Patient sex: F
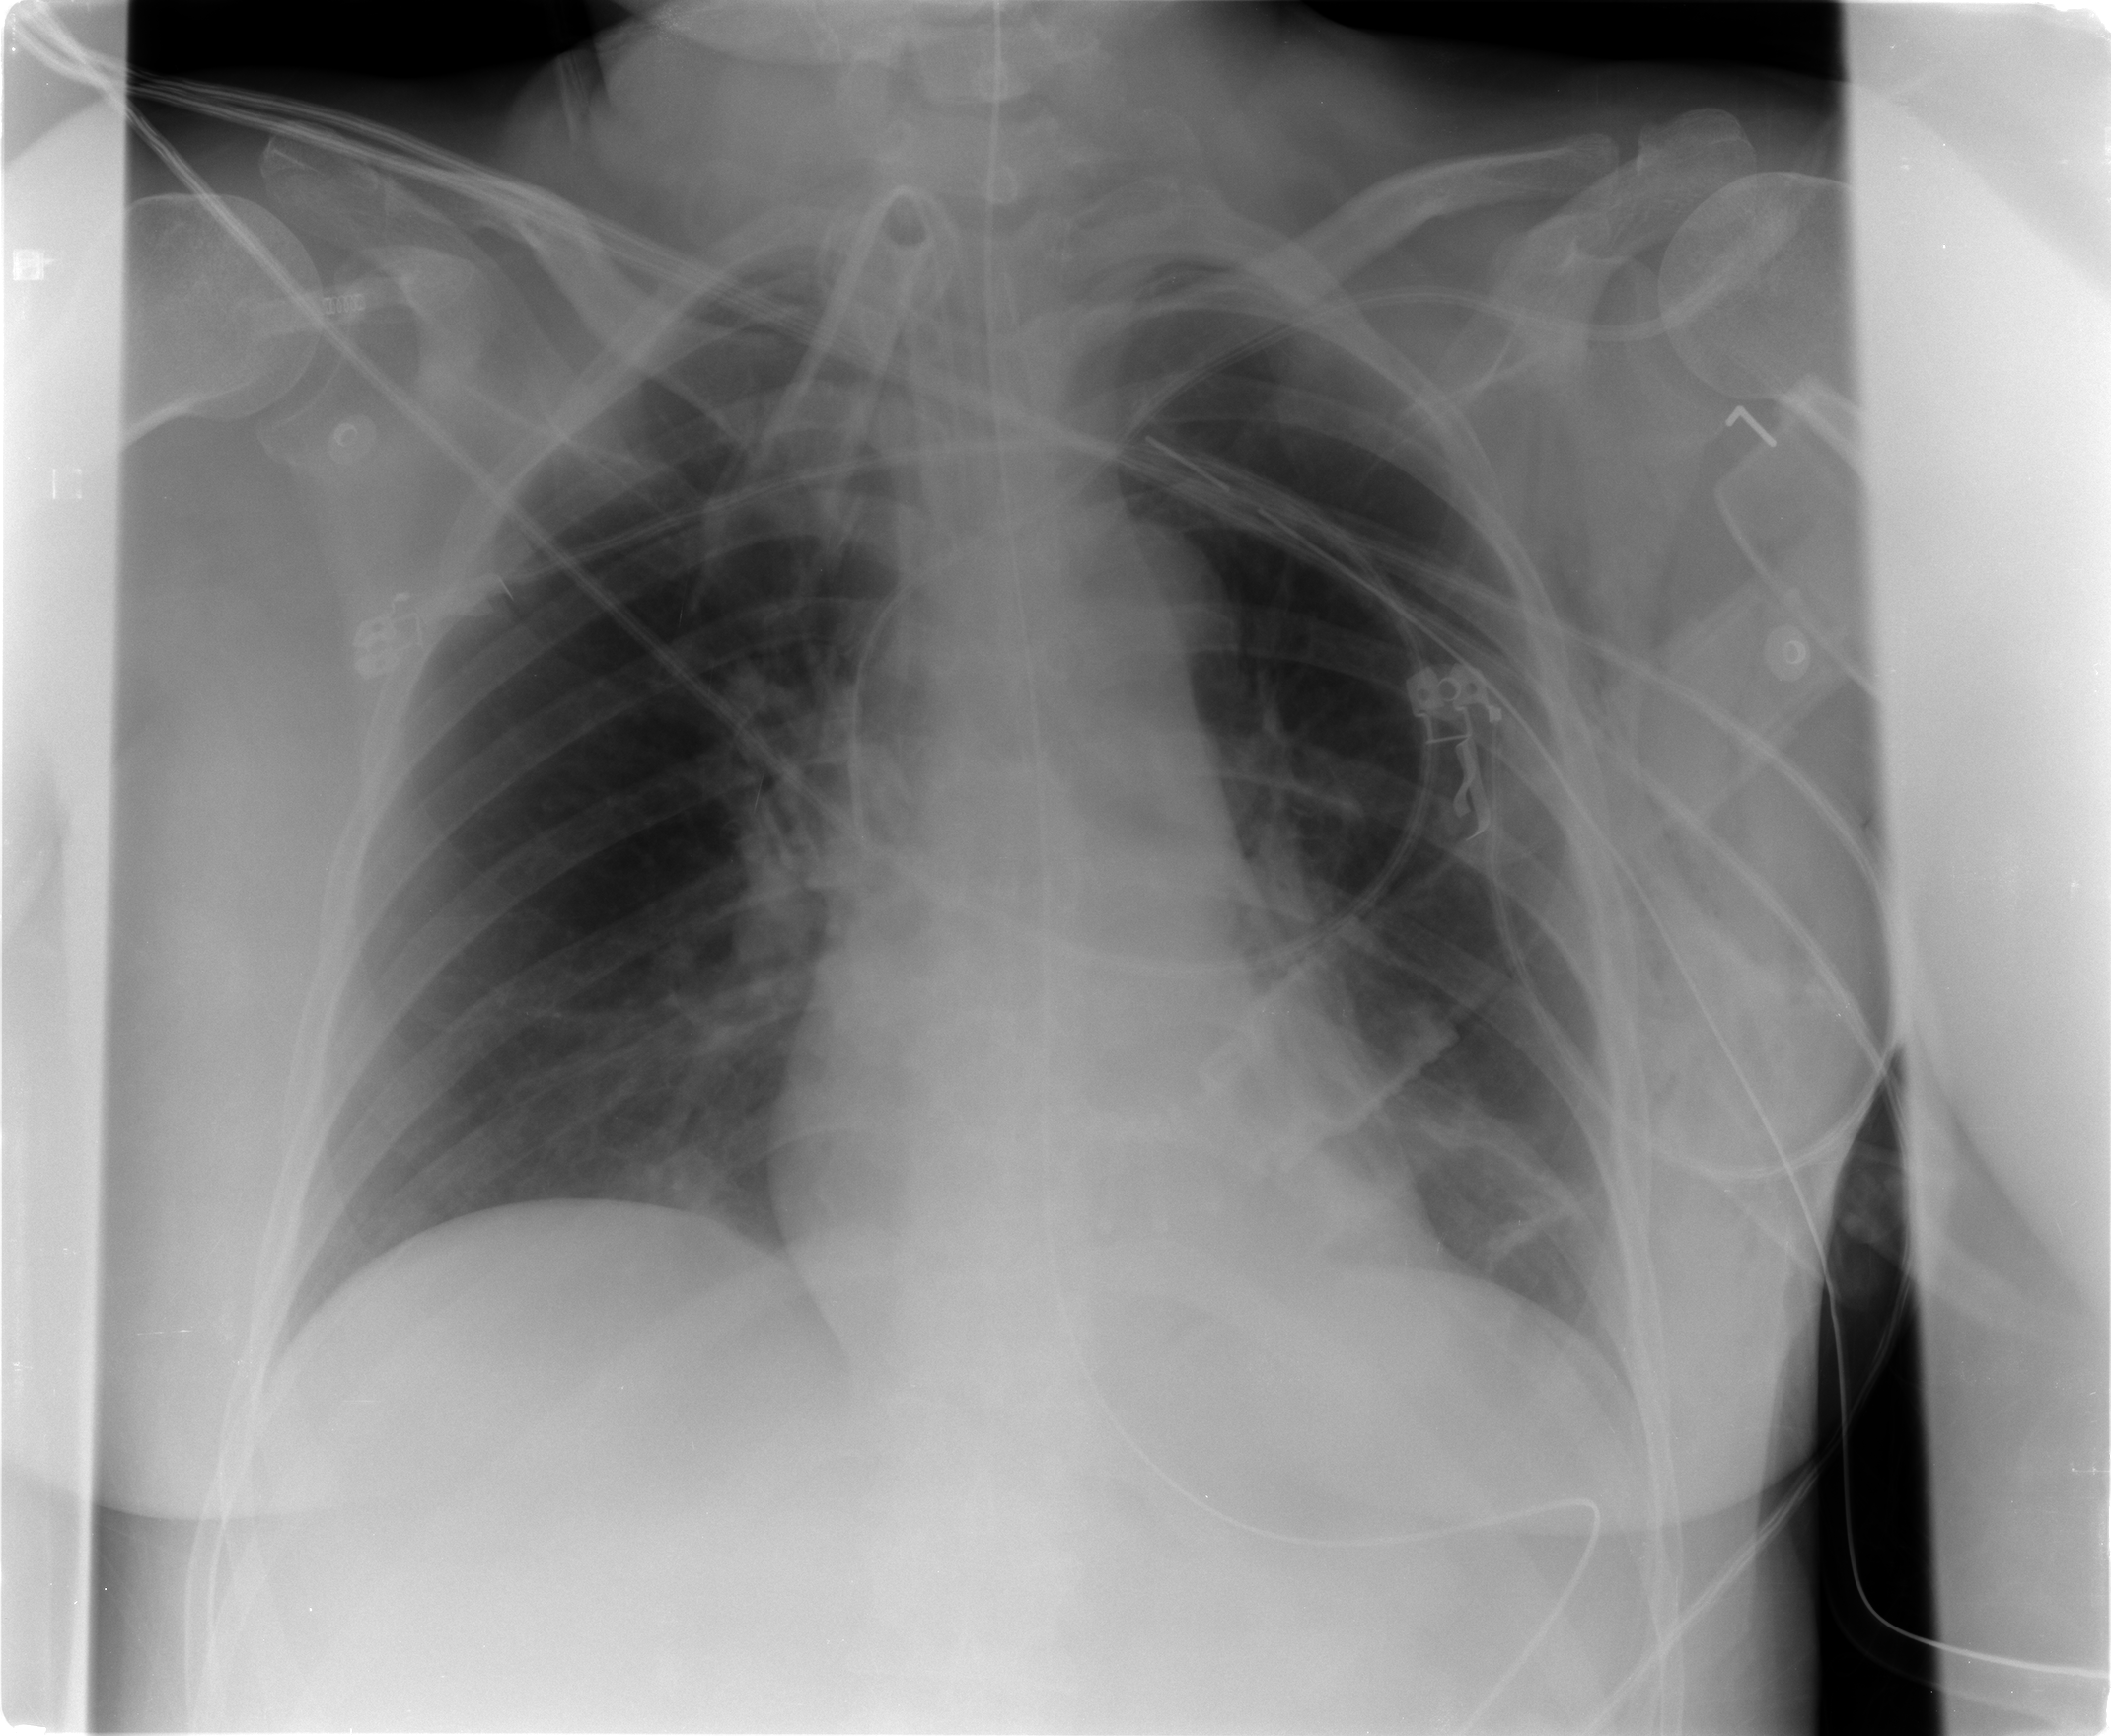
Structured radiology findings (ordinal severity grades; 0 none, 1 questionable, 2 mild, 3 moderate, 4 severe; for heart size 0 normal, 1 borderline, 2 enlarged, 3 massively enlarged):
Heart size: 0
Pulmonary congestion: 0
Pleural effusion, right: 0
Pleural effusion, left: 0
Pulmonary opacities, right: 0
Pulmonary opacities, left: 1
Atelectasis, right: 2
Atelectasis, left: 2